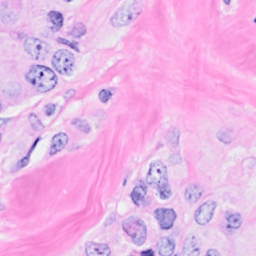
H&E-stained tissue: Breast